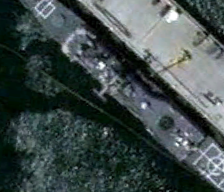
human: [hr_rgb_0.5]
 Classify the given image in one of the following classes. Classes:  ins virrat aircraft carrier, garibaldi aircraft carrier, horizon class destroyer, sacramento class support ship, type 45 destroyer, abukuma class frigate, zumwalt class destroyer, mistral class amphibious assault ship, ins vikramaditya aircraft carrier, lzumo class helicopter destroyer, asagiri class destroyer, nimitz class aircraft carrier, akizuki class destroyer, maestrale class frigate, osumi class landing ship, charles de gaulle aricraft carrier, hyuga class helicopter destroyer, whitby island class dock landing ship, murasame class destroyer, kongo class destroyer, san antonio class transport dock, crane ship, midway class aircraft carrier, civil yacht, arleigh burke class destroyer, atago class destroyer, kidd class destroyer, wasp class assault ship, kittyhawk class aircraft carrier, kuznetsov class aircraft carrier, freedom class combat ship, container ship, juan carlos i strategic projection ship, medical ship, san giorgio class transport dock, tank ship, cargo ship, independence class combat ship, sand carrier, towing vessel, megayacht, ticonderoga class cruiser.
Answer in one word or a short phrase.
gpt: Ticonderoga class cruiser